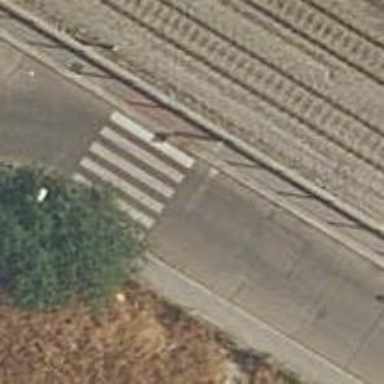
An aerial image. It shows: Marked road crossing.